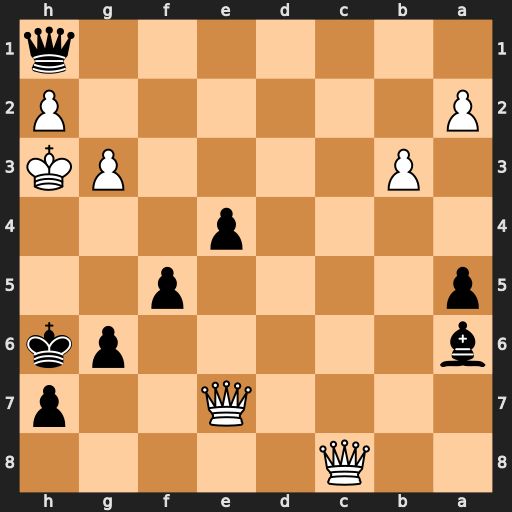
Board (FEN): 2Q5/4Q2p/b5pk/p4p2/4p3/1P4PK/P6P/7q
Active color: b
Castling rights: -
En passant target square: -
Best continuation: Bf1+ Kh4 Qxh2#